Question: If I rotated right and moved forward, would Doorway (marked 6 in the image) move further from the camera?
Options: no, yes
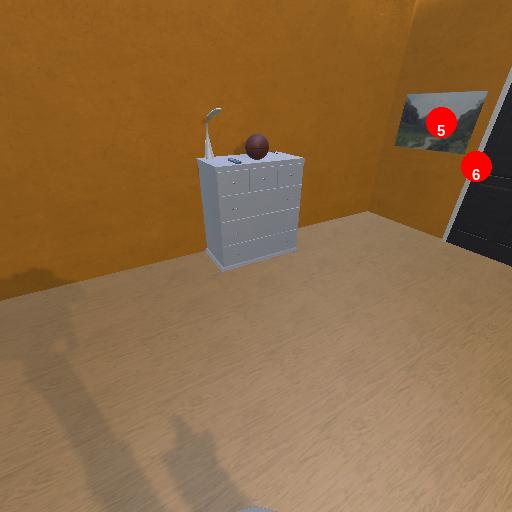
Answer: no